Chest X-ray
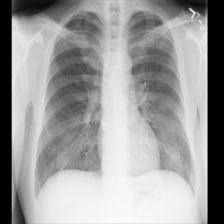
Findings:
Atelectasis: negative
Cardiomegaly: negative
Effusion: negative
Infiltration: negative
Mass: negative
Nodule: negative
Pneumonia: negative
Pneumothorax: negative
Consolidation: negative
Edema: negative
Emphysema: negative
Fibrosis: negative
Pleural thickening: negative
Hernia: negative